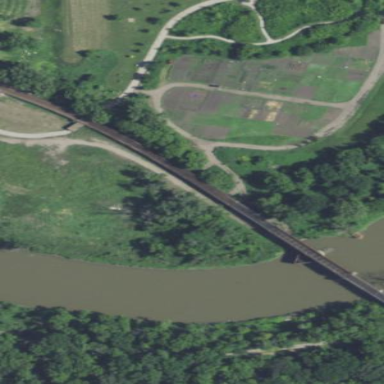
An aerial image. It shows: Man-made bridge.